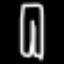
Label: pants